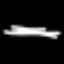
Label: line